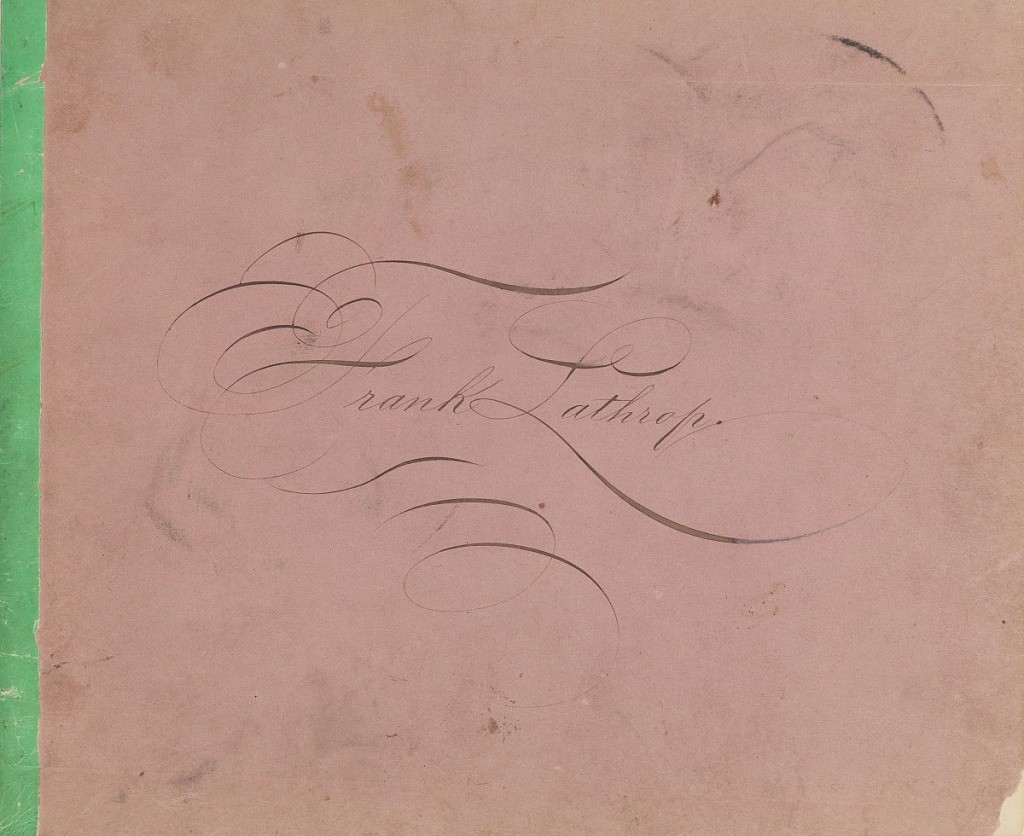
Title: Frank Lathrop
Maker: Francis Augustus Lathrop, American, 1849–1909
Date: ca. 1895
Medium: Bound volume of graphite on white paper
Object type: Book
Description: Horizontal format sketchbook by artist Francis Augustus Lathrop containing several graphite sketches. At the center of the cover, in ornate script: Frank Lathrop. Back cover consists of colorful marbled paper with black leather at the left side and right corners.